Field crop: tomato
Growth stage: 2
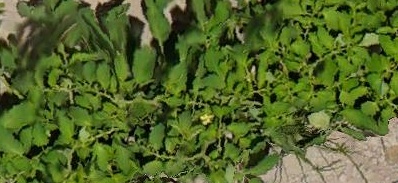
Species: tomato